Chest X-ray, AP view. Patient: 61 years old, sex M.
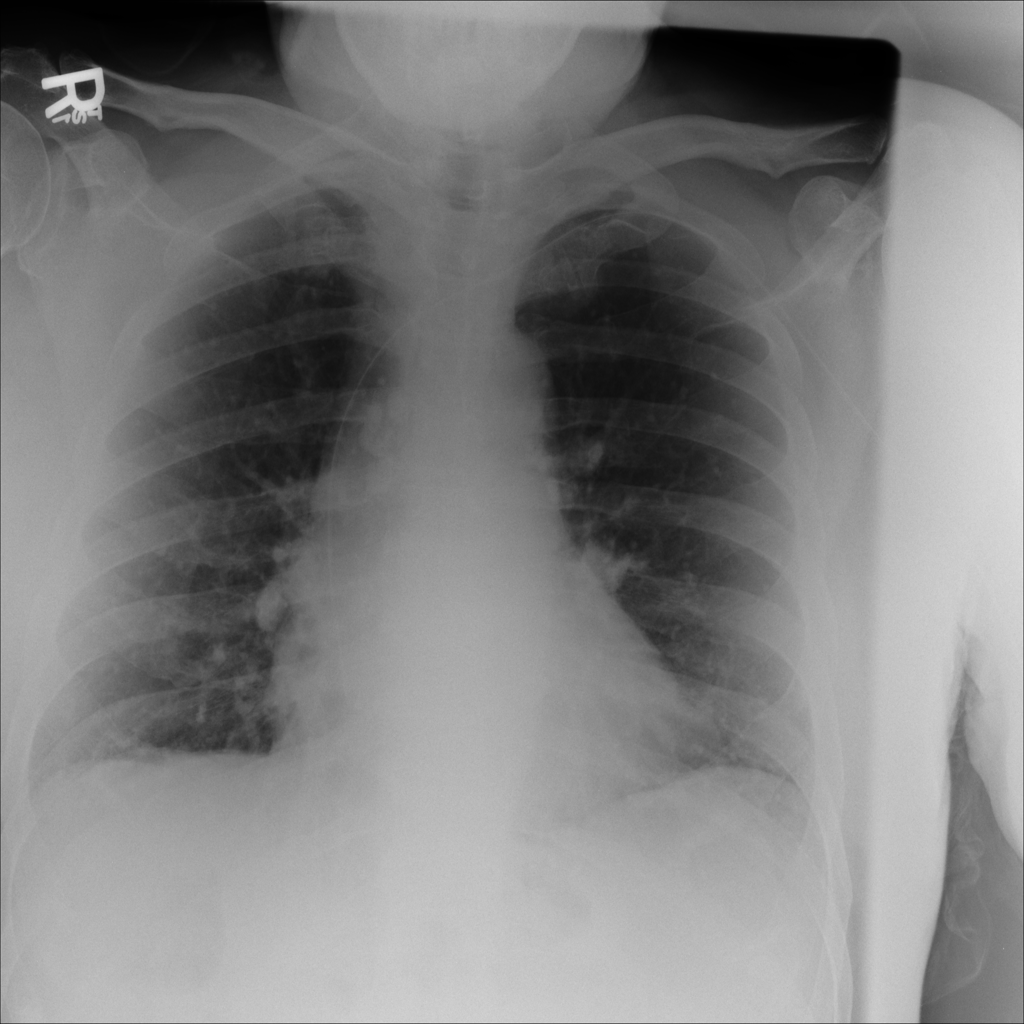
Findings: No Finding